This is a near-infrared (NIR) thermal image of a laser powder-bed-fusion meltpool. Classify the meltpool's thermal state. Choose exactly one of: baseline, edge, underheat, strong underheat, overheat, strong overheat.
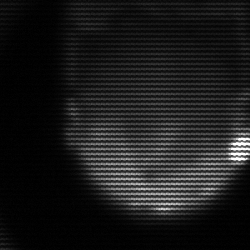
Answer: edge